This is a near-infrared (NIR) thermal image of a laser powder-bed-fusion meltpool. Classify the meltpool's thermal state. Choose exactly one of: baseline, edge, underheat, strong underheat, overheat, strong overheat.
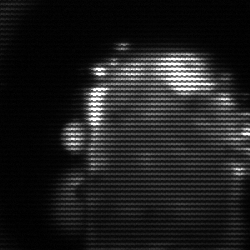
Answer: baseline